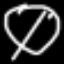
Label: clock